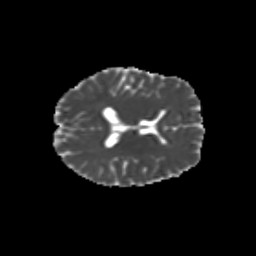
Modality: MD
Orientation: axial
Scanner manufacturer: siemens
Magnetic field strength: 3 T
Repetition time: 9.2 s
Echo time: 0.084 s